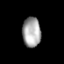
Tissue: prostate
Cell type: T cells
Senescence score: 0.3607
Nuclear area (px): 539
Mean DAPI intensity: 165.377